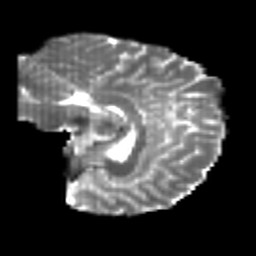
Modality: T2w
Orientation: sagittal
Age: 22
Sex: female
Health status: healthy
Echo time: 0.074 s